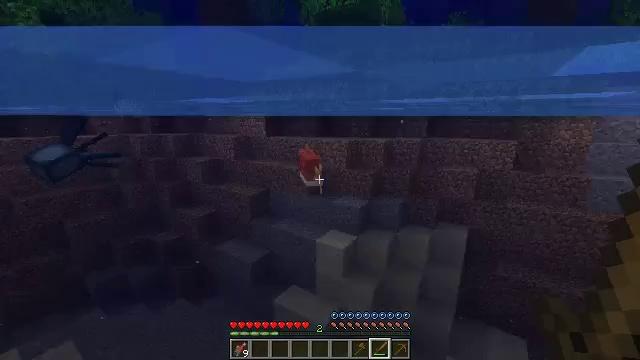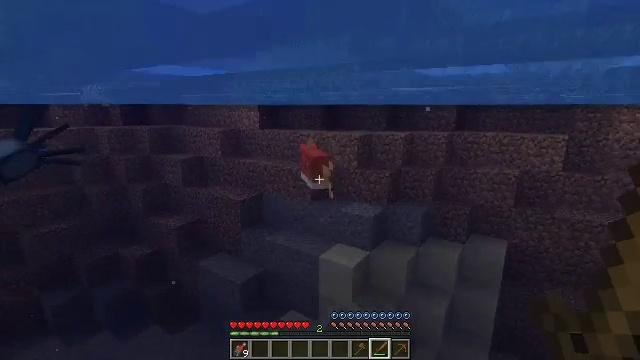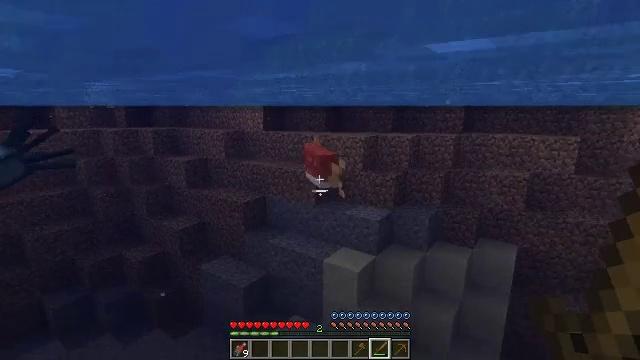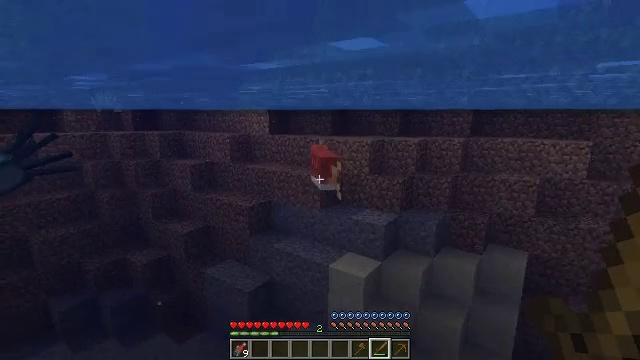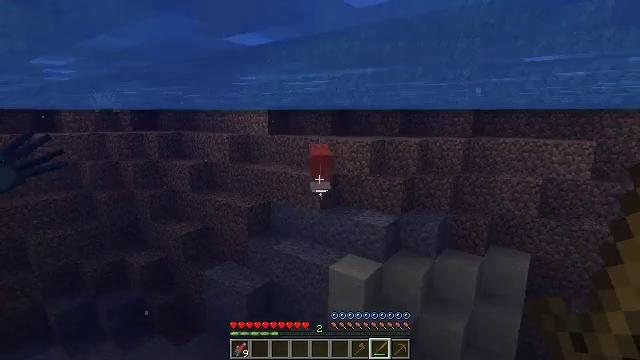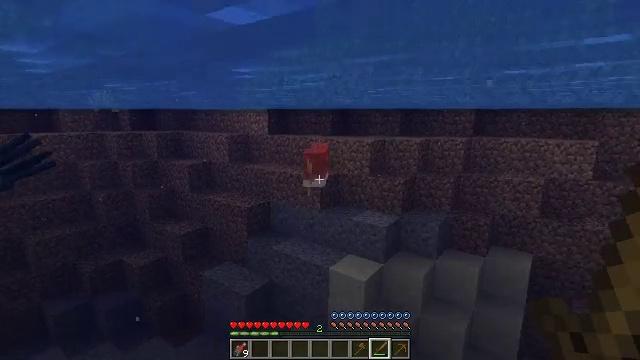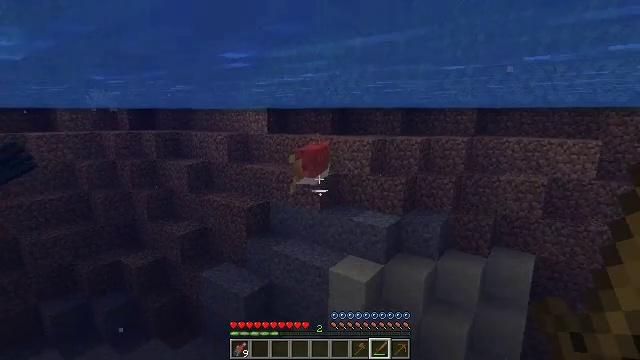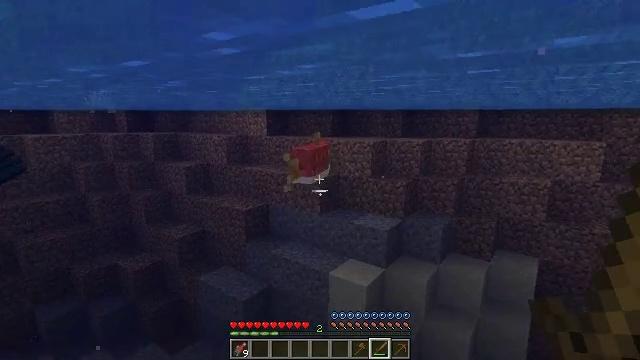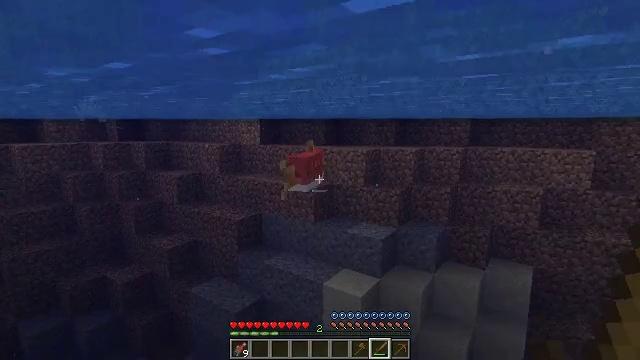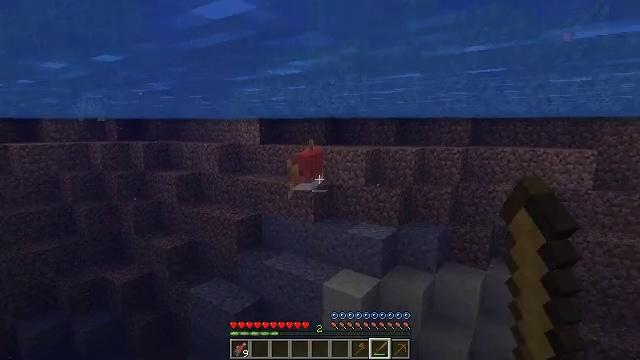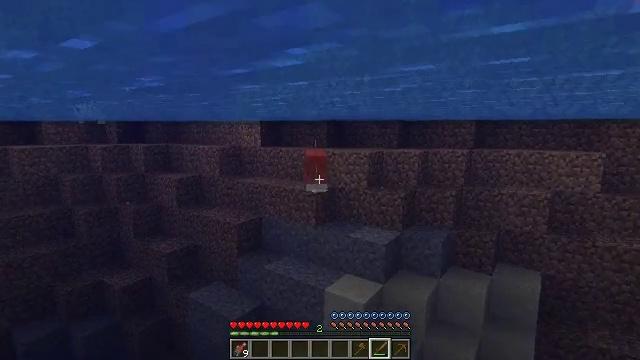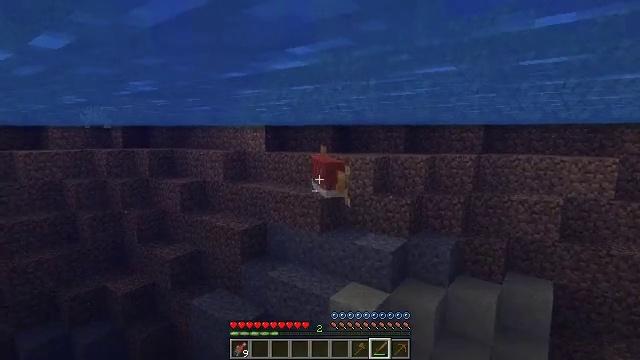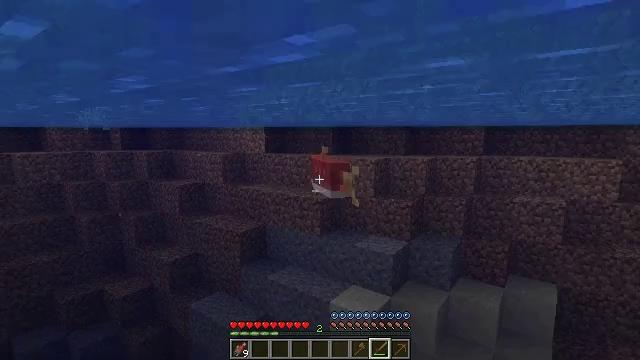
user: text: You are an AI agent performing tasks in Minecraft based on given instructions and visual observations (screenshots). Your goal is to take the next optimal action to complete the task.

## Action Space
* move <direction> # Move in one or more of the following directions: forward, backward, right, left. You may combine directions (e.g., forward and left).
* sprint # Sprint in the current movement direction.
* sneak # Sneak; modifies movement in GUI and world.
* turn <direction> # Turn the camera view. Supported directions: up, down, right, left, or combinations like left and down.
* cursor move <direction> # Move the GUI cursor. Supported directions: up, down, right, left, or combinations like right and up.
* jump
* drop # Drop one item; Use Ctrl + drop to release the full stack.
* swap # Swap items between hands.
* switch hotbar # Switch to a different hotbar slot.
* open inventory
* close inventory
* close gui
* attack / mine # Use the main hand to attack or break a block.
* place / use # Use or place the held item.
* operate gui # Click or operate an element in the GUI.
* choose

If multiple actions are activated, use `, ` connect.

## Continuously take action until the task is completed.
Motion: motion action
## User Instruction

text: Fish and kill the salmon.
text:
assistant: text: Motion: move forward
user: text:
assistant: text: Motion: move forward
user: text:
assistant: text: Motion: move forward, turn left
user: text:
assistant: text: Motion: move forward
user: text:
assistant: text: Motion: move forward
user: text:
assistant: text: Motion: move forward
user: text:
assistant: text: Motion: move forward
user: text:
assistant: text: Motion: move forward, turn right and up, attack / mine
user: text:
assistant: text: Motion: move forward, attack / mine
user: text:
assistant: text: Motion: move forward, attack / mine
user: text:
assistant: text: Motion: move forward, attack / mine
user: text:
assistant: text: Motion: move forward
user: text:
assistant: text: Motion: no_op